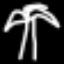
Label: palm tree